Question: i'm using jqplot 1.0.0b1_r746. i want to display some time periods using the date axis renderer. the chart looks like as follows:

now i would like to show the begin and end date as labels of one period. i have tried to use the pointLables plugin, but with no success.
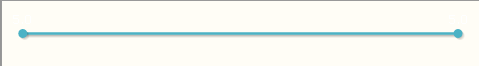
Answer: the usage point lables labels was the right approch. the label is the last element of each point, e.g.
'''
var line1=[['2008-06-30',1,'line1'], ['2008-7-30',1,'line1']];
'''
then you have to use the point lables configuration, e.g.
'''
pointLabels: {
show: true
}
},
'''
see the docs for futher information: <URL>